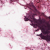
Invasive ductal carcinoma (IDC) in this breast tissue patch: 0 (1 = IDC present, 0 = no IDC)